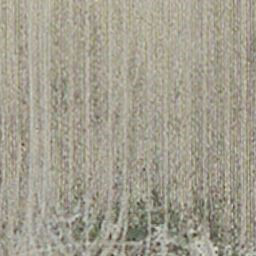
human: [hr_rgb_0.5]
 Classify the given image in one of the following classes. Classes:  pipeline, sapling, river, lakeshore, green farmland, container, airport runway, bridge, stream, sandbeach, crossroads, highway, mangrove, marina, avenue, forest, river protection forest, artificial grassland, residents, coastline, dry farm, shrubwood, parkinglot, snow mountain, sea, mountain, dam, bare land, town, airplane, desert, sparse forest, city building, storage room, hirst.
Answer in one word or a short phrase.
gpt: dry farm